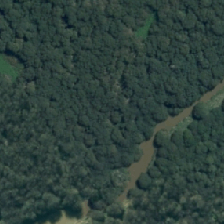
Land cover: deciduous_hardwood